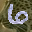
Label: 6